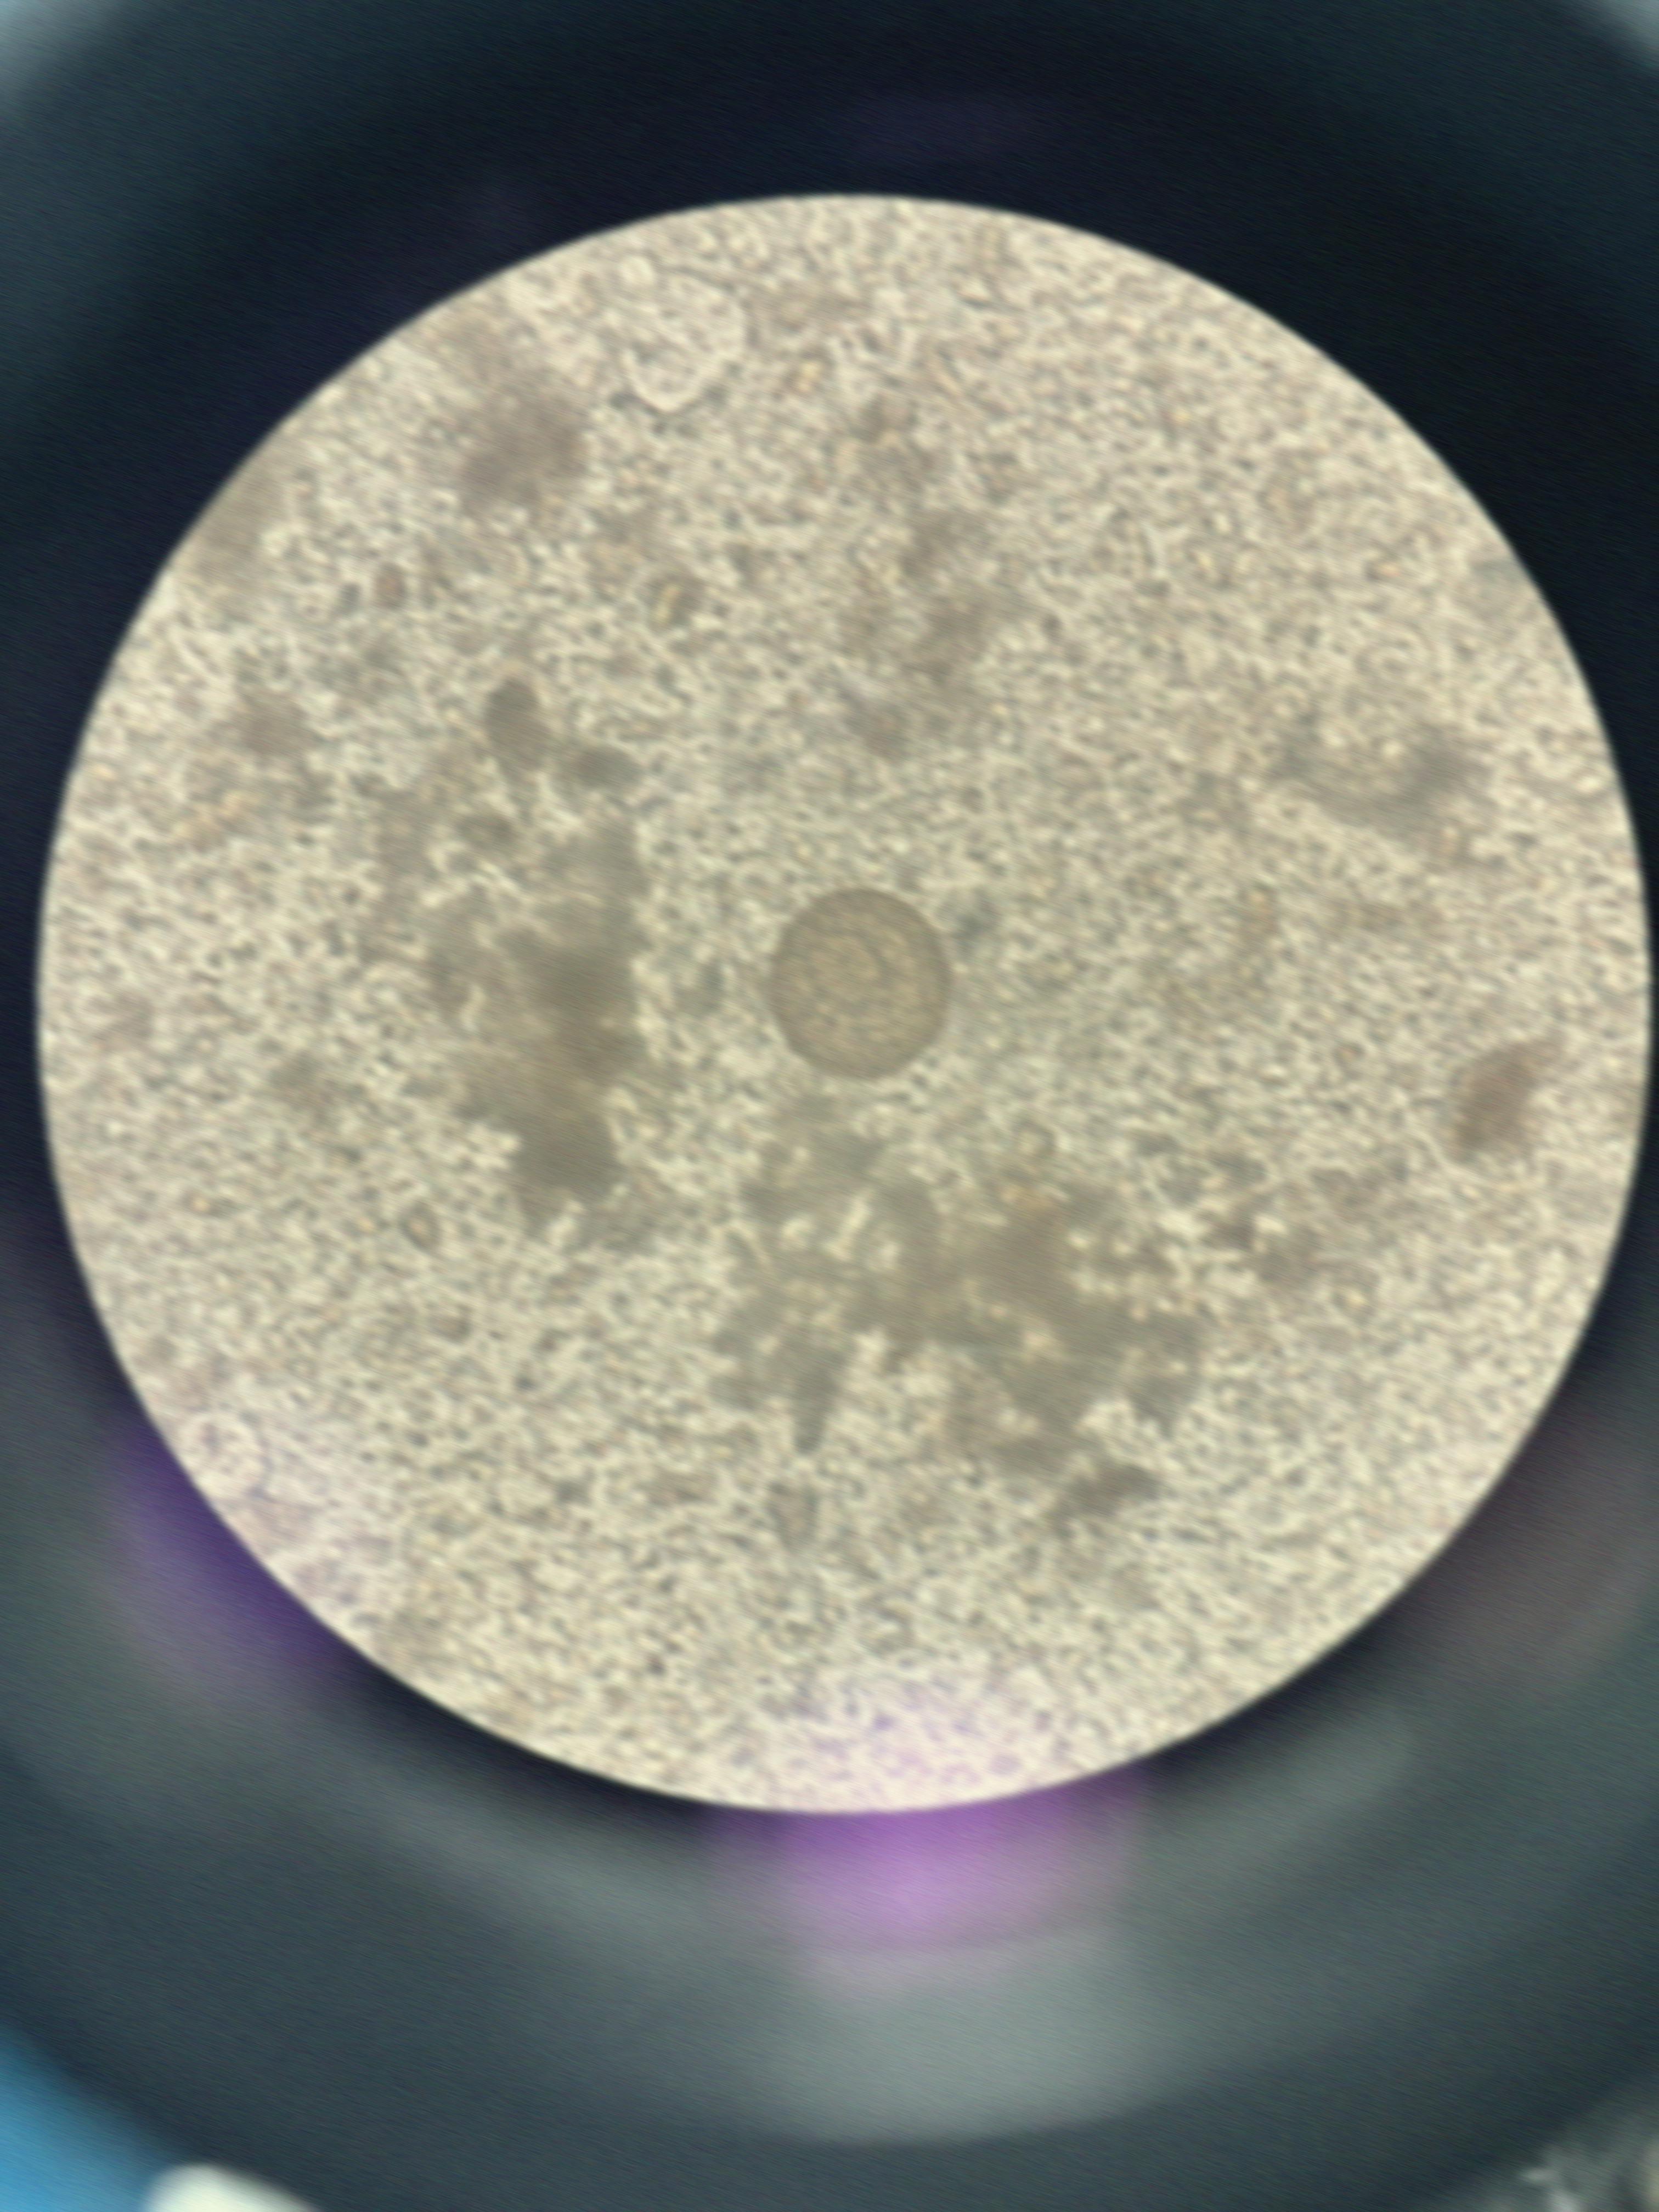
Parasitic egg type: Hymenolepis diminuta